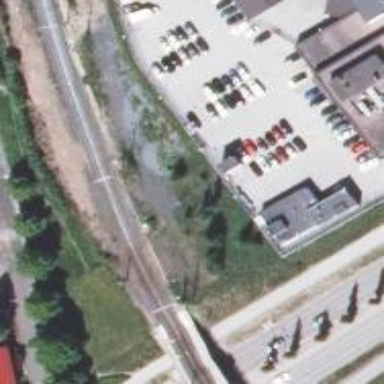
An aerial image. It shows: Railway track with continuous electrified contact line.